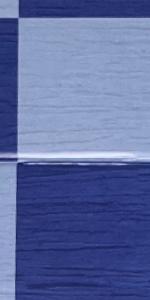
Label: Empty